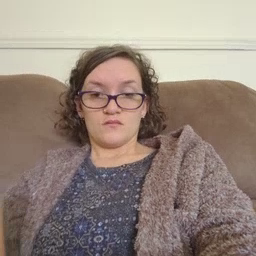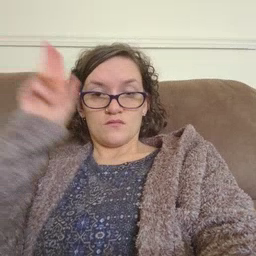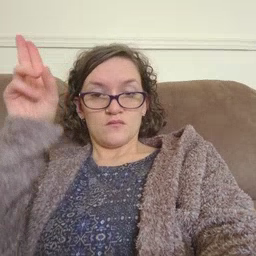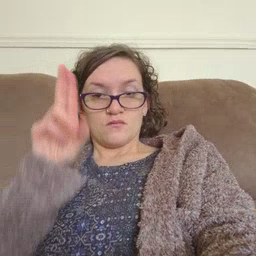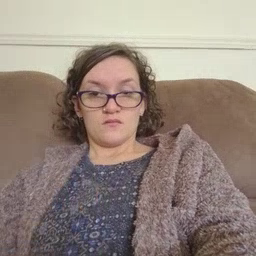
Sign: uncle